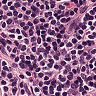
Metastatic tissue present: no